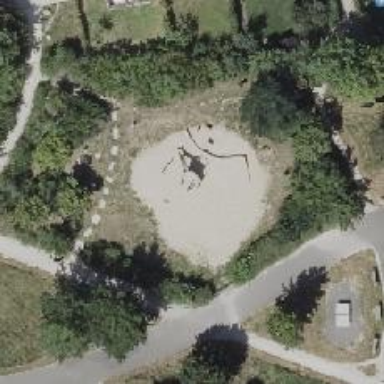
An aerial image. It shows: Playground featuring climbing frame.